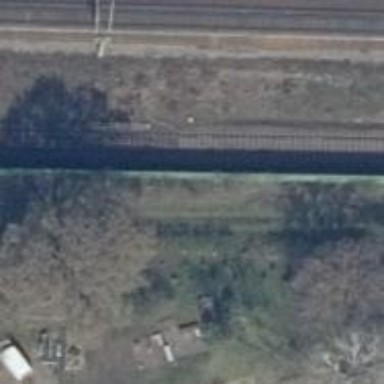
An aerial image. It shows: Railway signal.